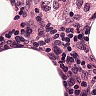
Metastatic tissue present: no